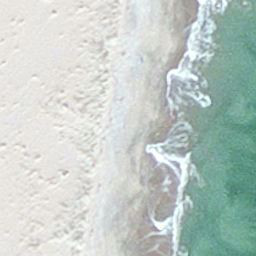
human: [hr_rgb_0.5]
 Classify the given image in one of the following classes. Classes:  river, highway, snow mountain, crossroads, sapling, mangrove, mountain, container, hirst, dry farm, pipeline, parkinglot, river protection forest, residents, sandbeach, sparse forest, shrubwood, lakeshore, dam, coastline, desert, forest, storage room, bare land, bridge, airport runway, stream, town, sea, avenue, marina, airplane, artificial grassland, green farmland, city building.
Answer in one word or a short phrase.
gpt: coastline